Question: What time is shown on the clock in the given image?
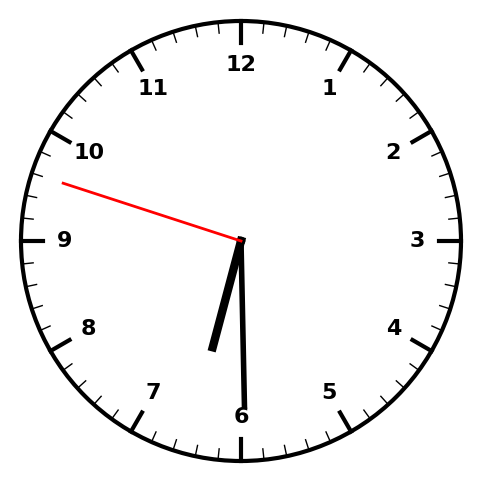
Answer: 06:29:48